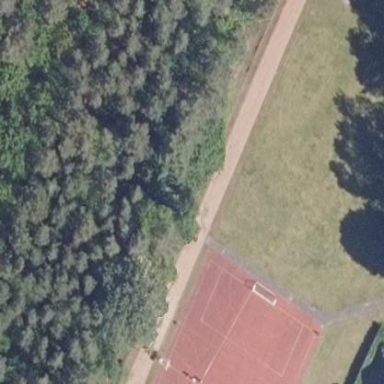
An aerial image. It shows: Athletics track located in leisure land area.